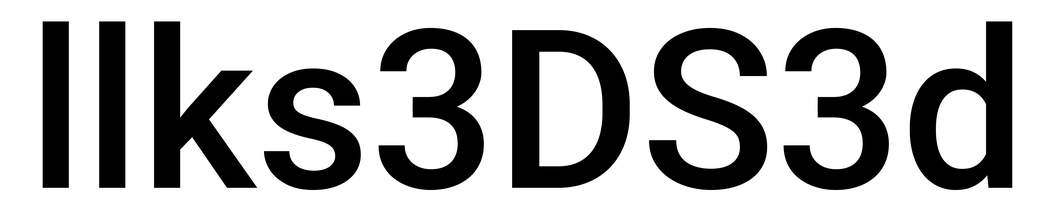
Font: Roboto_Medium